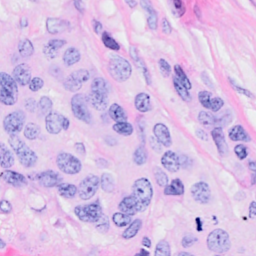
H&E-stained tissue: Breast